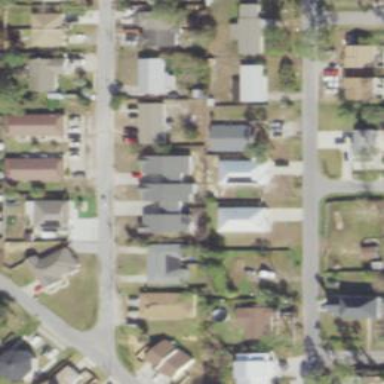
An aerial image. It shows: This residential area consists of single-family homes.